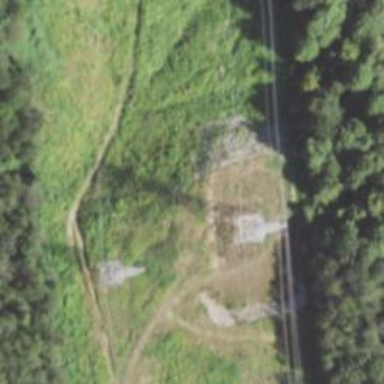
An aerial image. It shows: Lattice structure tower used for power transmission.